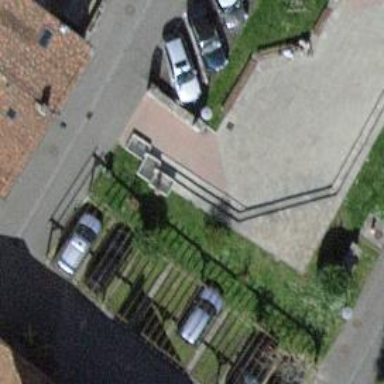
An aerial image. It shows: Fountain.